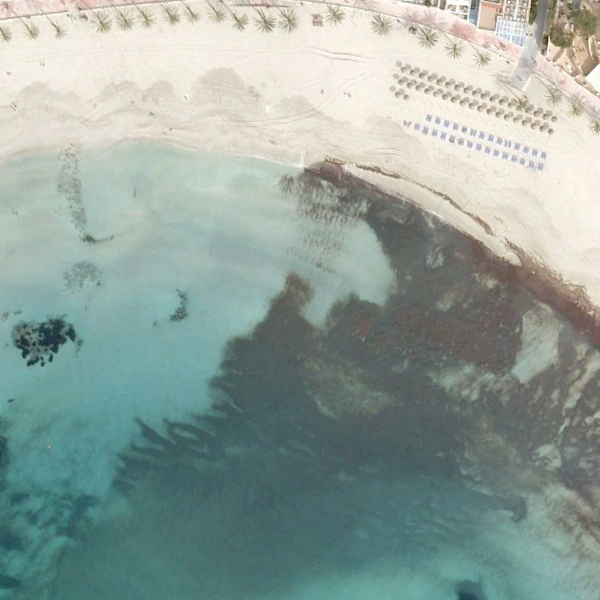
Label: Beach